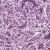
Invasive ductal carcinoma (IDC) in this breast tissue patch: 1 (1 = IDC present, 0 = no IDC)